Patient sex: M
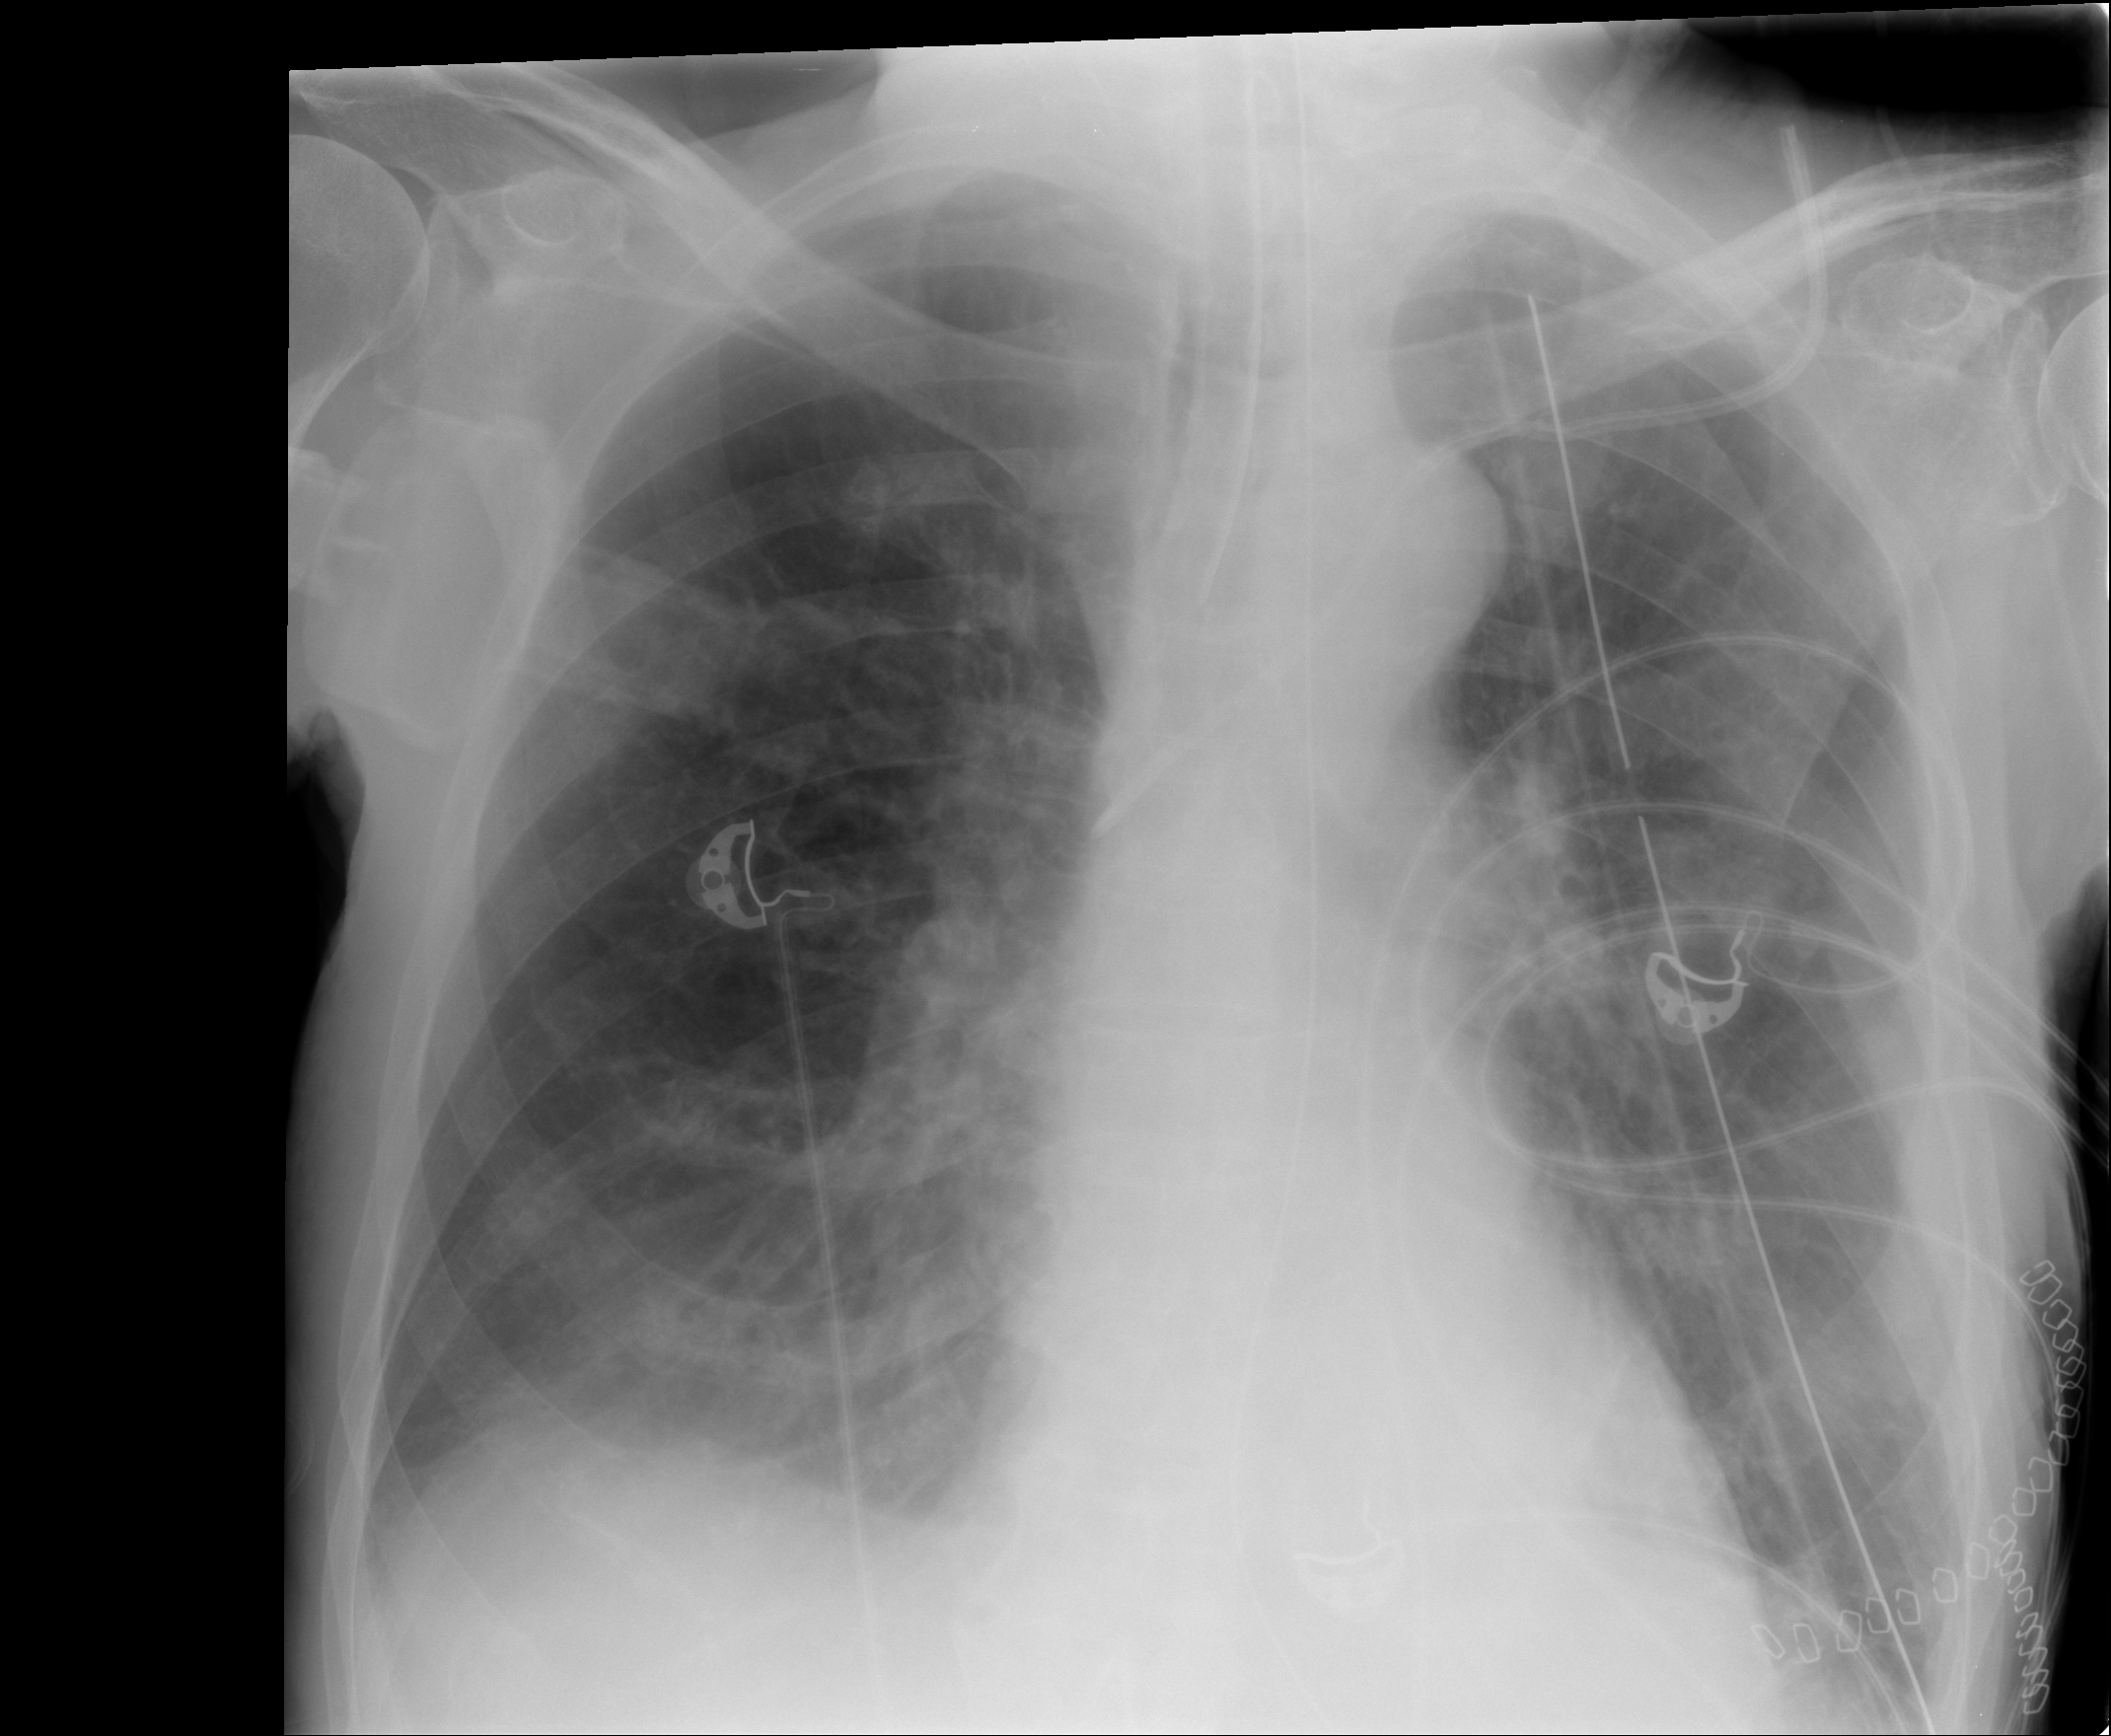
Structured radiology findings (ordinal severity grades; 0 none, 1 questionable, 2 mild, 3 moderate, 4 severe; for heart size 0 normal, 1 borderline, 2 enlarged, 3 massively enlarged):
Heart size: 0
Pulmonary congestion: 0
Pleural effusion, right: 2
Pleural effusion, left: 2
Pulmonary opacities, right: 2
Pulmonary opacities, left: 2
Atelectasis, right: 2
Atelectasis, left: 2